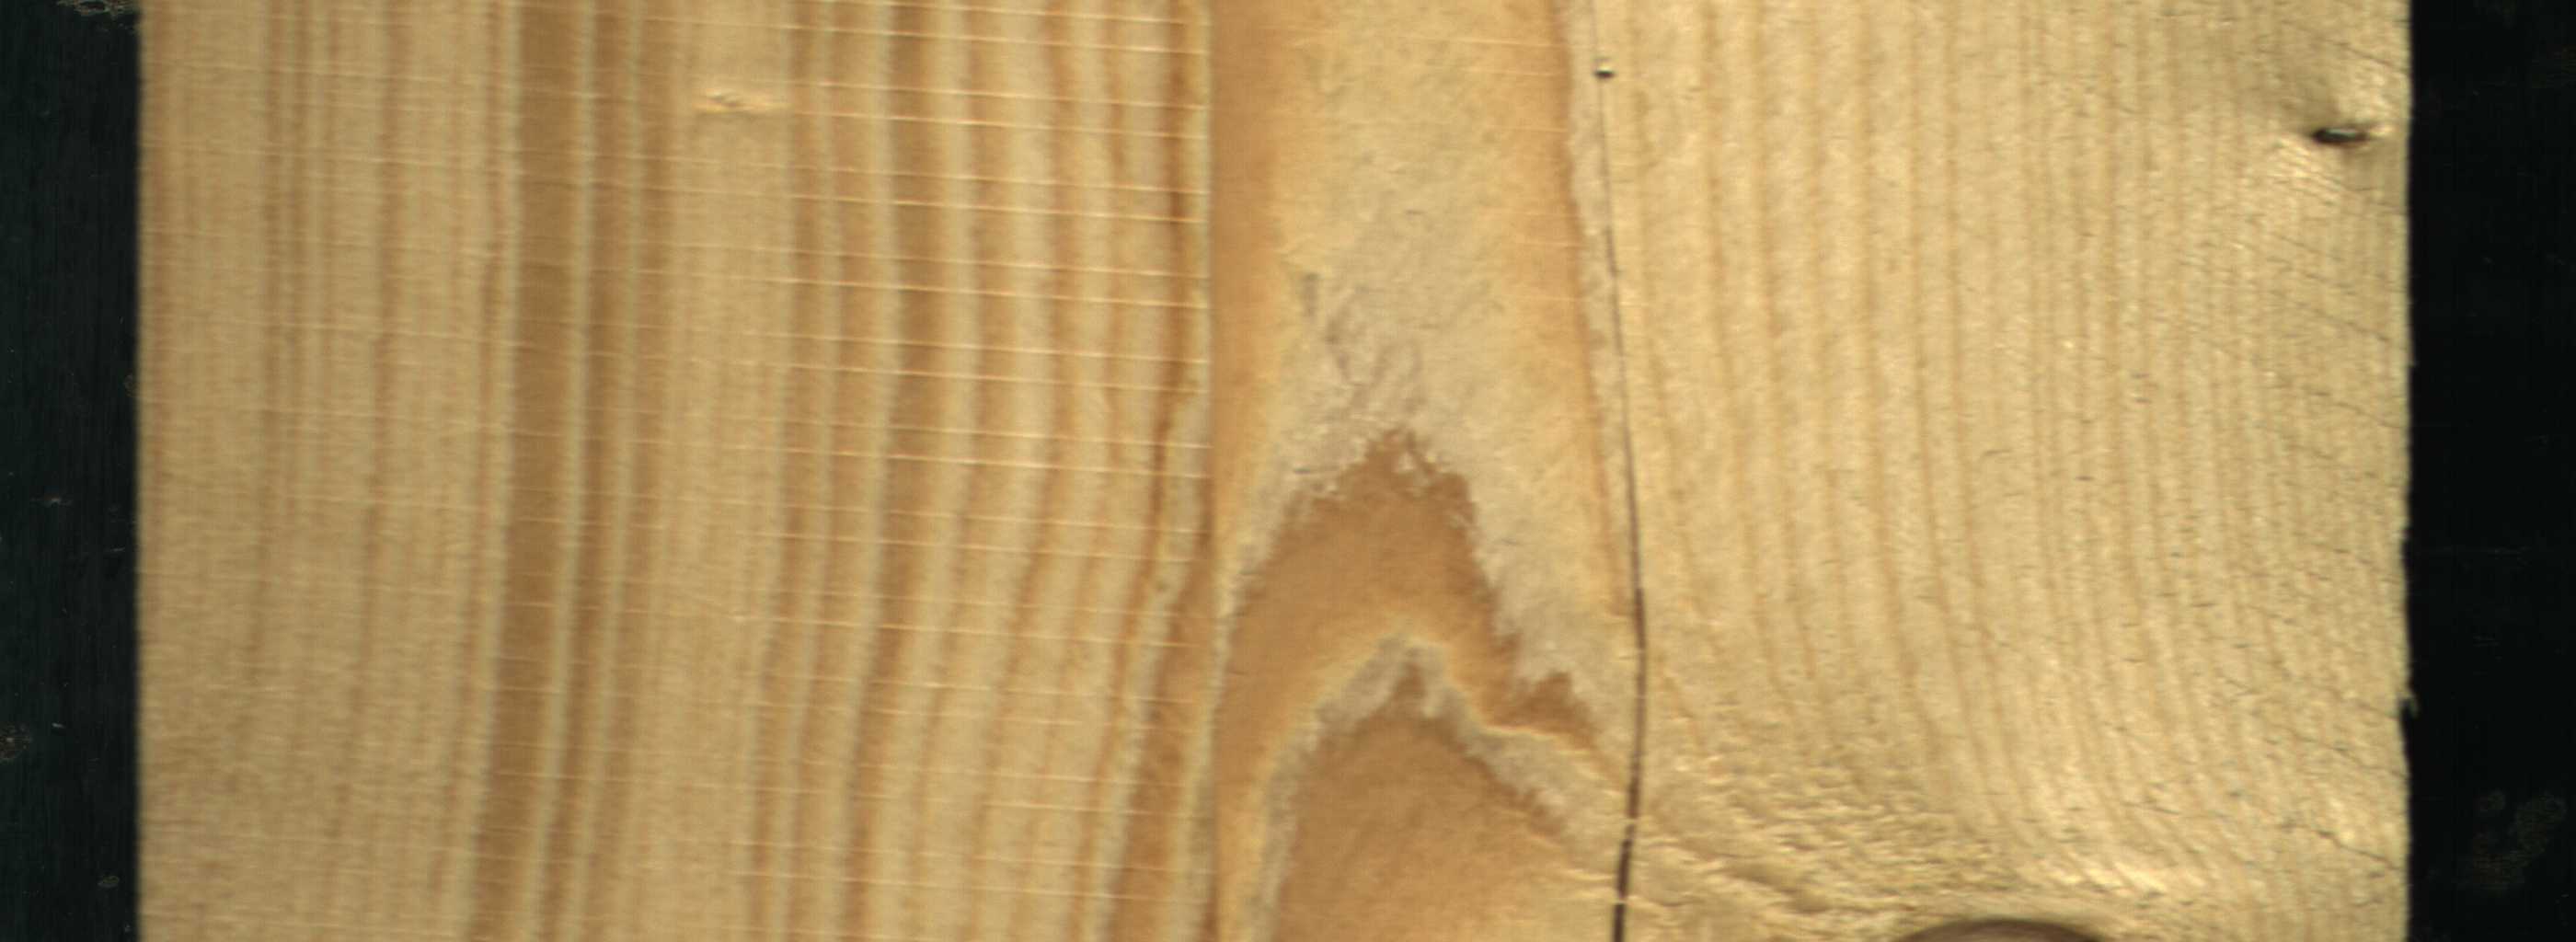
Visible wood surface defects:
Crack
Live_Knot
Live_Knot